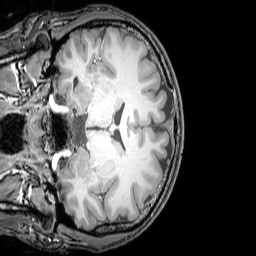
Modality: T1w
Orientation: coronal
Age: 20
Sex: male
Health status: healthy
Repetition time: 0.081 s
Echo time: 0.037 s